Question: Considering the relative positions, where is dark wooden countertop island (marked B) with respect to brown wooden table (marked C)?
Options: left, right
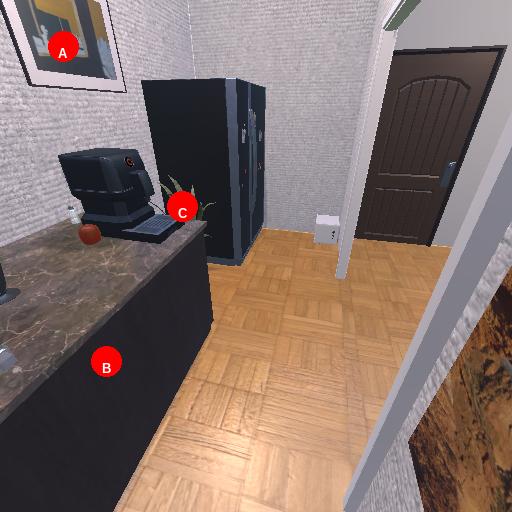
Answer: left